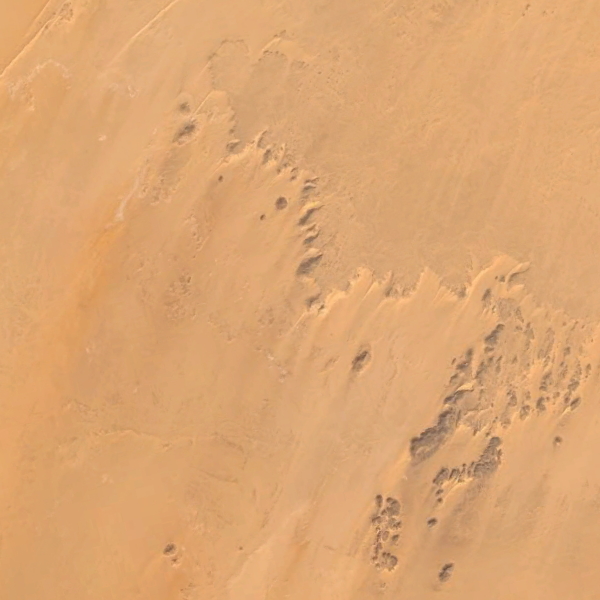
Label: Desert